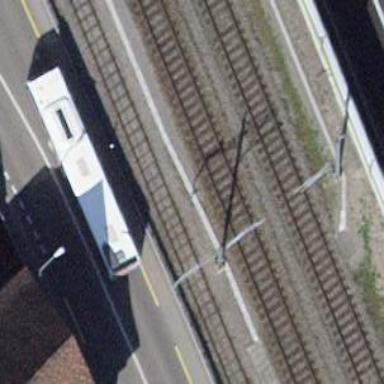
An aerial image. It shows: Solitary milestone along the railway.